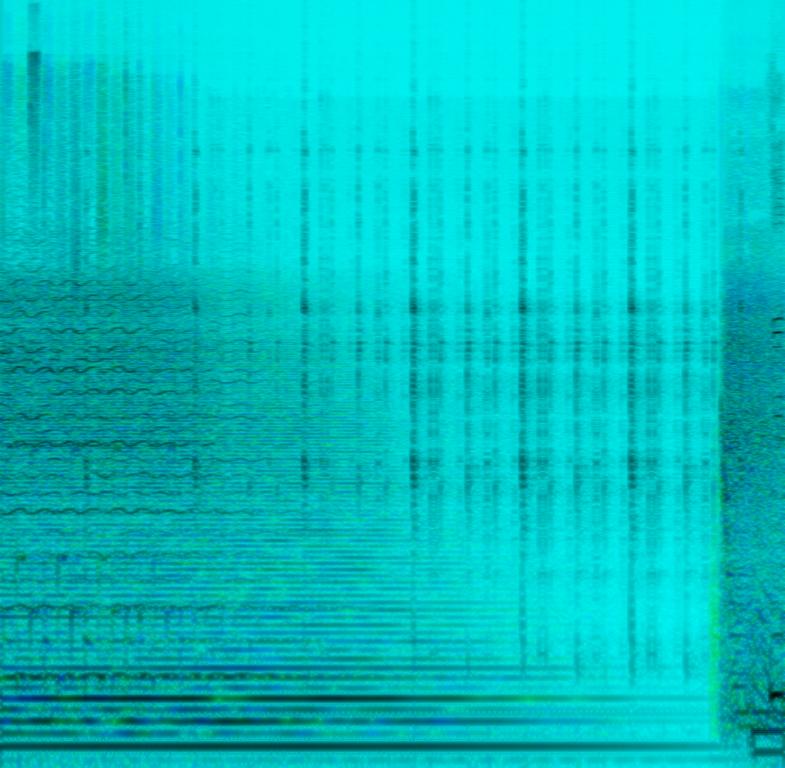
This is a rock music piece. It starts with a clock. There is a female vocalist singing melodically in the Thai language. The overdriven electric guitar is strumming the chords of the main tune while the bass guitar is supporting it in the background. The acoustic drum is playing a simple but powerful beat. The general atmosphere is energetic. The piece can be used as a soundtrack in a coming-of-age drama taking place in Thailand.